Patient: sex M, age 38
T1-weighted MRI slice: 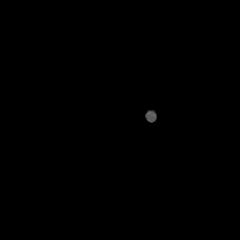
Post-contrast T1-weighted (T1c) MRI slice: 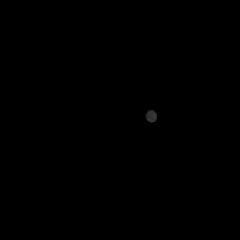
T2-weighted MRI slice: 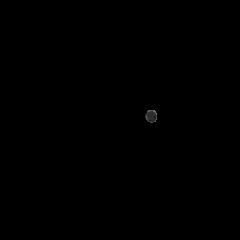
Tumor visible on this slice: no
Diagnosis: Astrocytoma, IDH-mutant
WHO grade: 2